Question: I'm currently working on a project which should help us with our inventory control as well as our purchases to assembly our final product.
We're in the stage of modeling our database and one of the requirements is to generate a BOM (Bill of materials).
I've read <URL> and found an example data model for BOM:
<URL> and
<URL>

but i'm not sure I fully understand.
Our final product consists of a couple of sub-assemblies, so each sub-assembly is a row in the 'product_hierarchy'table, and the final product also a row in that table. Each sub-assembly is made out of seperate (atomic) parts and each part is identified in a table 'tpart' (each part has manufacturer field, minimum reorder quantity and other specific fields).
When generating a BOM all separate parts should also be included, so it's not fully clear to me how to model our database:
1. a seperate part is a row in product_hierarchy which will never be one's 'parent' (the table tpart is no longer needed)
2. an N:M relationship between product_hierarchy and tpart: each unit has several parts; each part can belong to several units
I'm leaning towards the second alternative, since a part is basically a total different entity (has a price, several possible suppliers, ...) whereas an assemblied entity has no external (as in: outside our company) properties.
Any input is appreciated! Thanks!
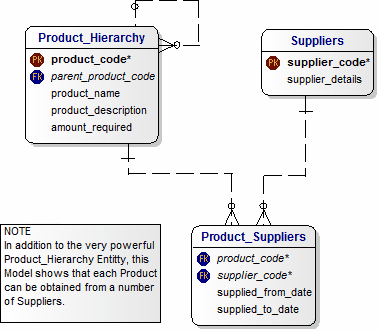
Answer: The models you linked fail to address some major properties BOMs normally have:
- -
Here is a simple model that addresses these concerns:

The PART table is either a top-assembly or a sub-assembly or a leaf part. It uses a publicly known "part number" to identify its rows, which is not actually a number at all and can contain non-numeric characters.
The BOM table models many-to-many relationship of PART by itself. It's really no different from any other junction table, except both "endpoint" tables are actually the same table. This way, one sub-assembly or part can be reused in multiple parent assemblies.
On top of this model, you can fairly naturally add things like "drawing position" or "unit of measure" (e.g. a paint can be part of BOM but is measured in "kilograms" instead of "pieces").
---
There are more things you might want to do in reality, but are beyond the scope of a simple StackOverflow post like this.
For example:
- - - - - - - - -
These are some of the reasons why real PDM systems tend to be complex. If you actually need all that functionality, you should probably consider using a commercial product instead of trying to re-implement it yourself...